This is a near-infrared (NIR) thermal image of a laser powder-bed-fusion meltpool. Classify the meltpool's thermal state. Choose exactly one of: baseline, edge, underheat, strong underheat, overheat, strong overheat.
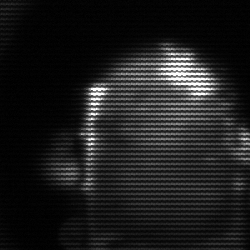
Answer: baseline